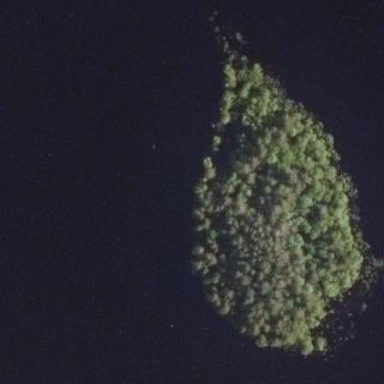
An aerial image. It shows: Islet covered with needle-leaved woodland.